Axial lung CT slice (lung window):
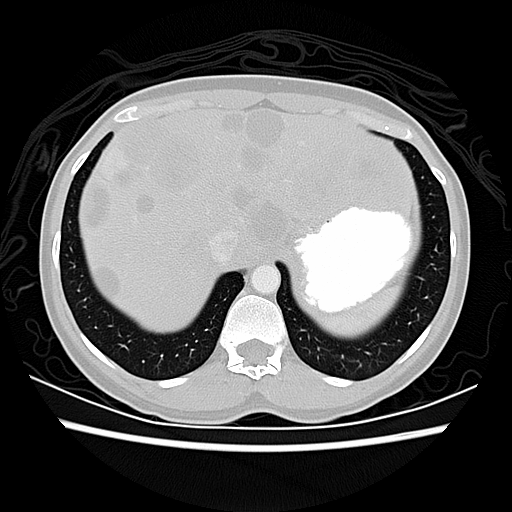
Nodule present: no